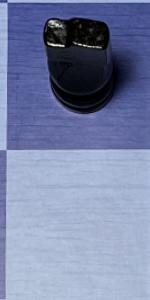
Label: Empty